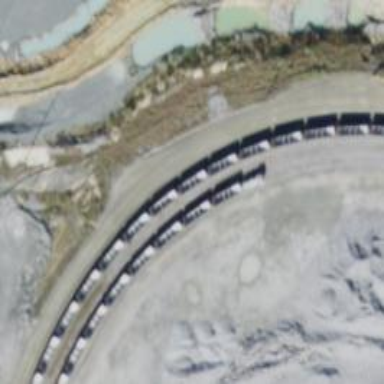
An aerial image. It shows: Spur service railway for transporting aggregate freight.